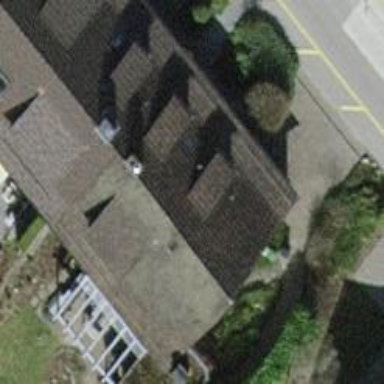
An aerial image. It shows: House with tiled roof.